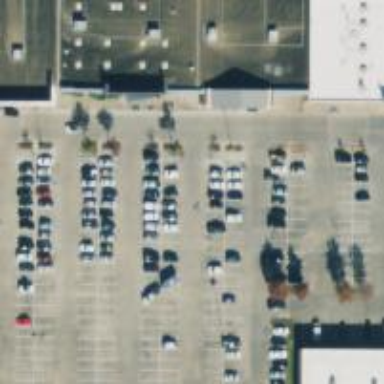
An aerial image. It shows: Parking space.